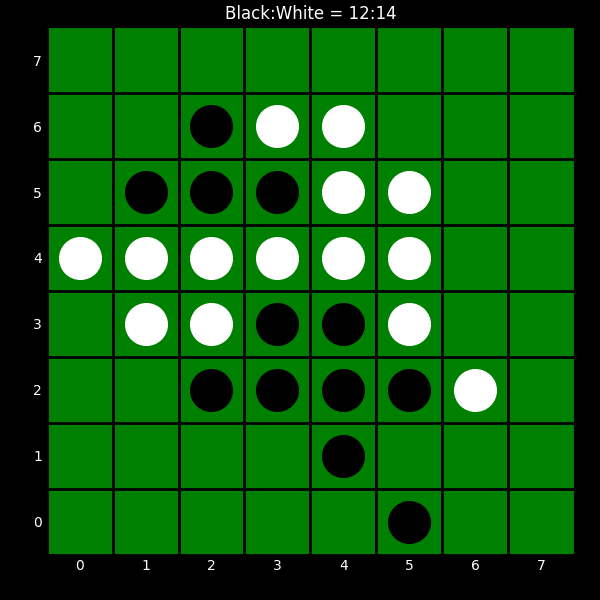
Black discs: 12
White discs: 14